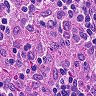
Metastatic tissue present: no